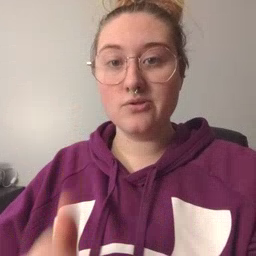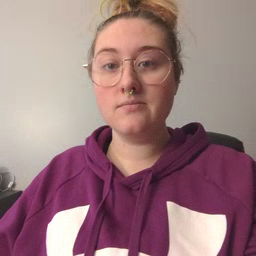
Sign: fish